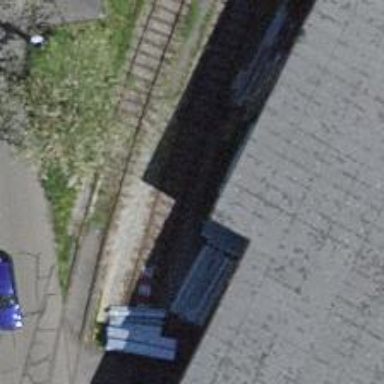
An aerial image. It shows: Railway level crossing.